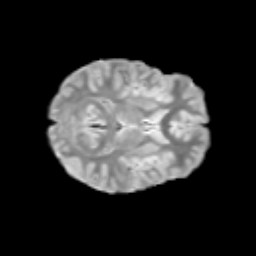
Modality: T2w
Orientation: axial
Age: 13
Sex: female
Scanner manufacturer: siemens
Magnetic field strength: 3 T
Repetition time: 3.8 s
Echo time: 0.07 s